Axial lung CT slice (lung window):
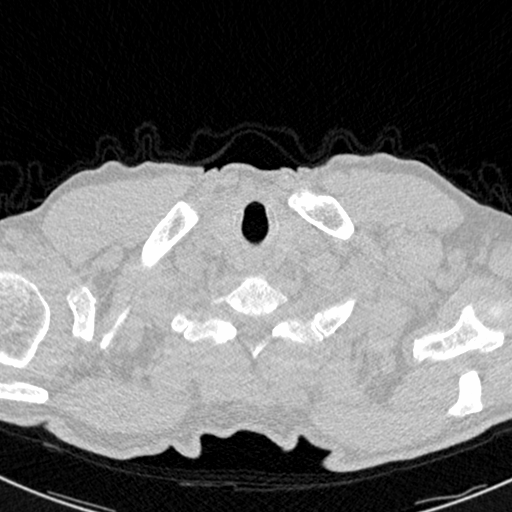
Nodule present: no